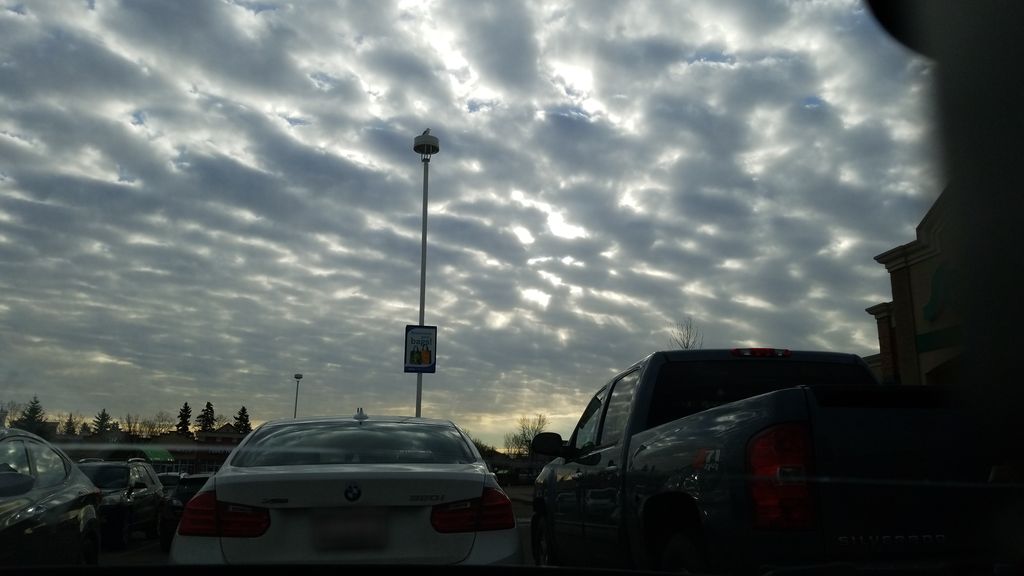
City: edmonton